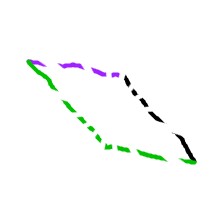
Shape: parallelogram